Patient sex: M
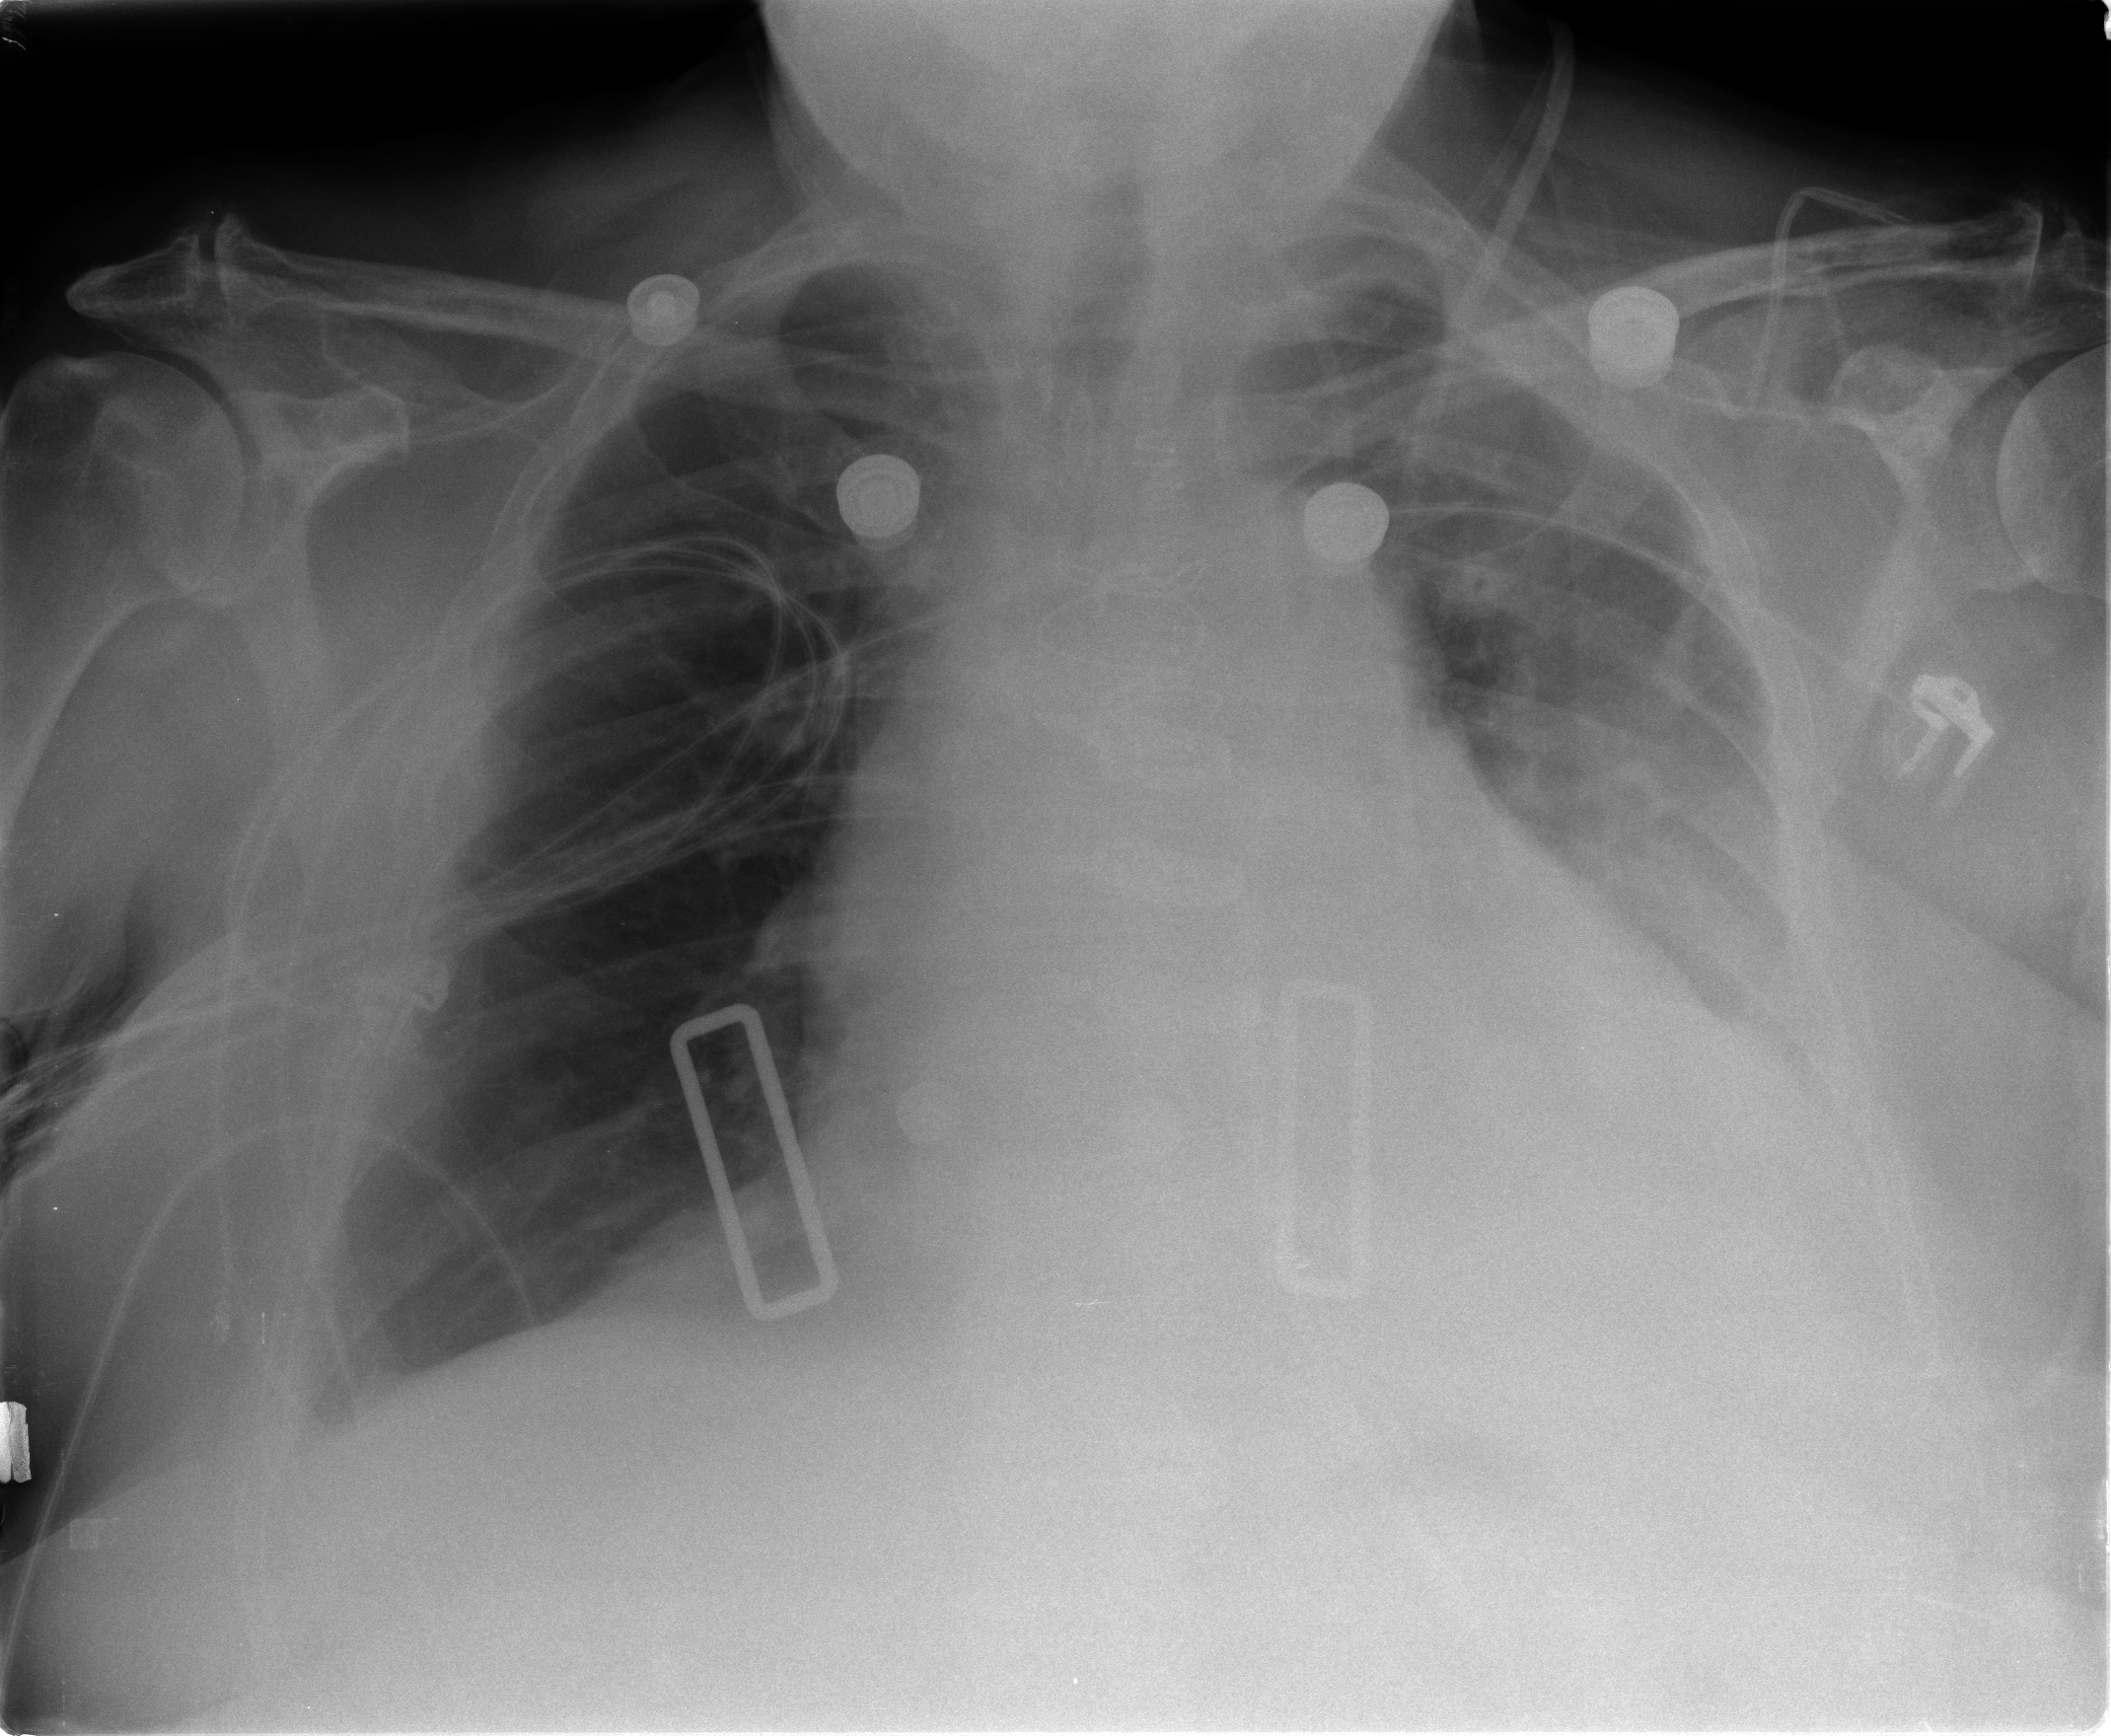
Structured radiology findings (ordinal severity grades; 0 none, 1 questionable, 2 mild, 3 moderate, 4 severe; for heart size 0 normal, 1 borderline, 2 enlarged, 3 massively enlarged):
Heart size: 3
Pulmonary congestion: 1
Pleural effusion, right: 0
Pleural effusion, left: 2
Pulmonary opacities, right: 0
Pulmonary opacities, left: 1
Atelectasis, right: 1
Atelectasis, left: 2